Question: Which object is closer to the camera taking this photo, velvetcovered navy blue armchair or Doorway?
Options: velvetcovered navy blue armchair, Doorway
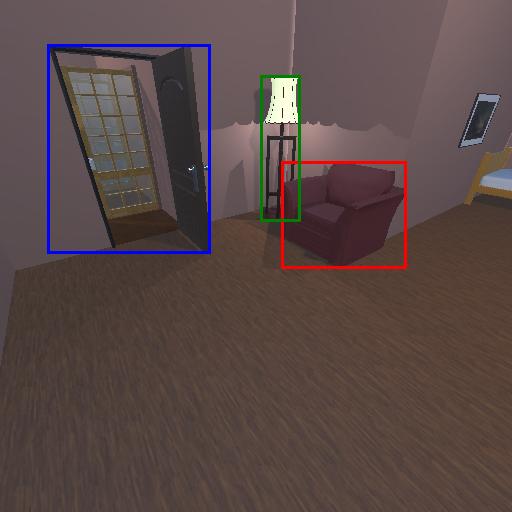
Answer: velvetcovered navy blue armchair